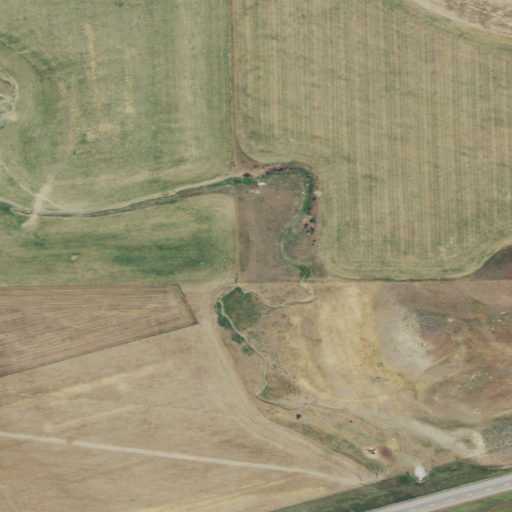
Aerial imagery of valley in Montana named Custer Coulee containing cultivated crops, shrub, grassland, medium intensity development, and low intensity development